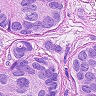
Metastatic tissue present: yes